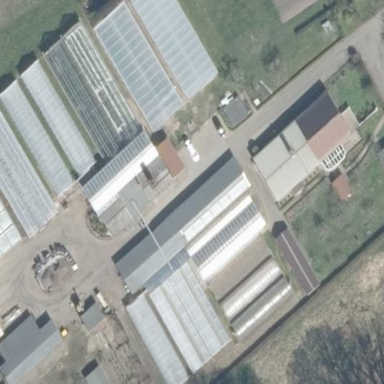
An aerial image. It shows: Garden center shop.